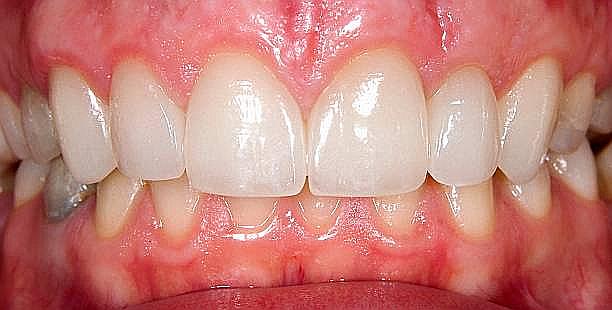
Condition: Gingivitis